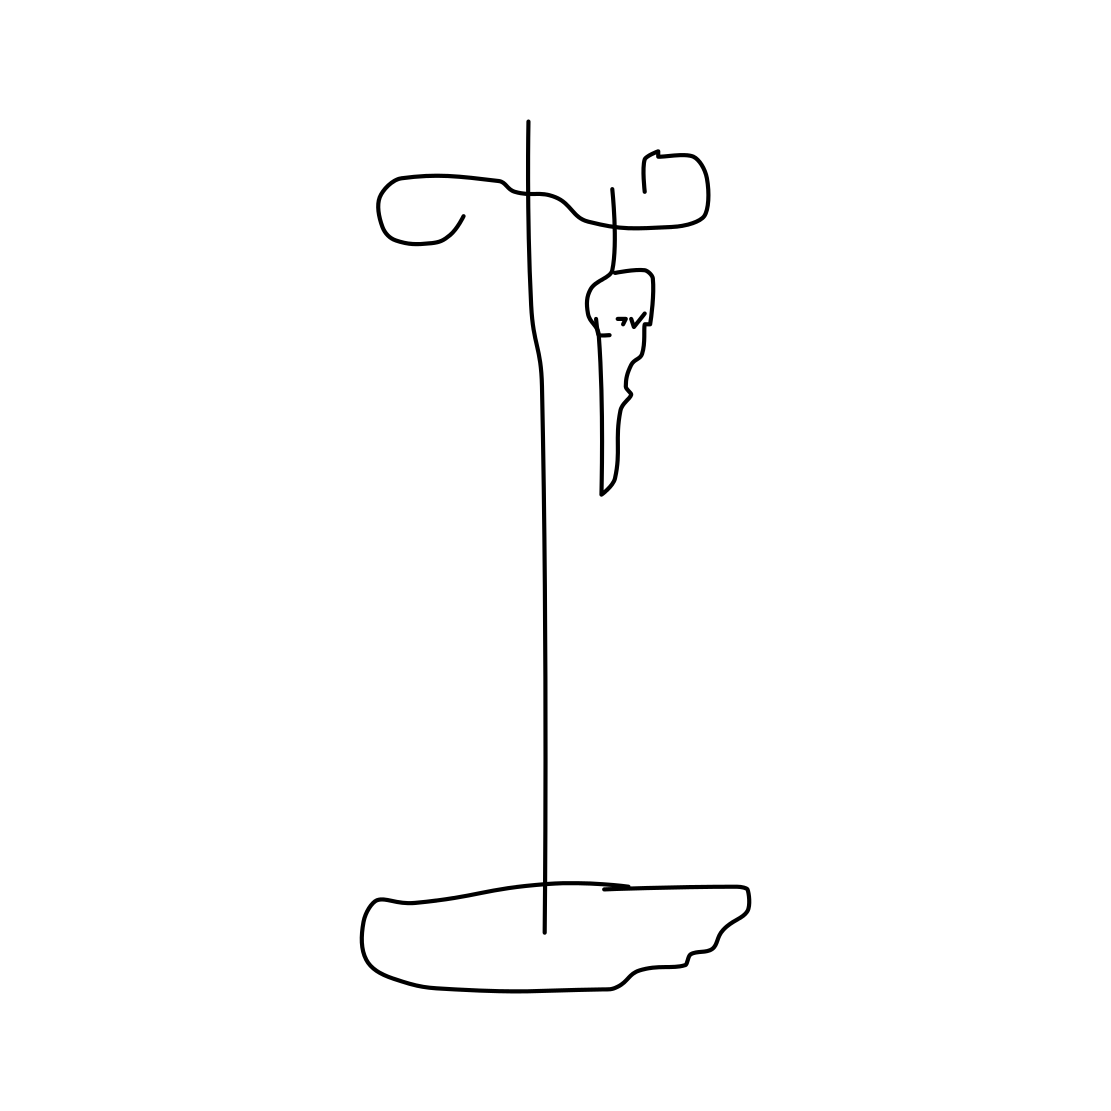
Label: floor lamp